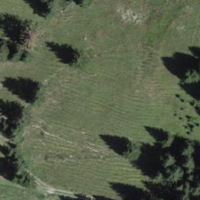
EUNIS habitat code: 24
Species observed at this site:
Plantago media